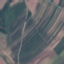
Land use / land cover: PermanentCrop